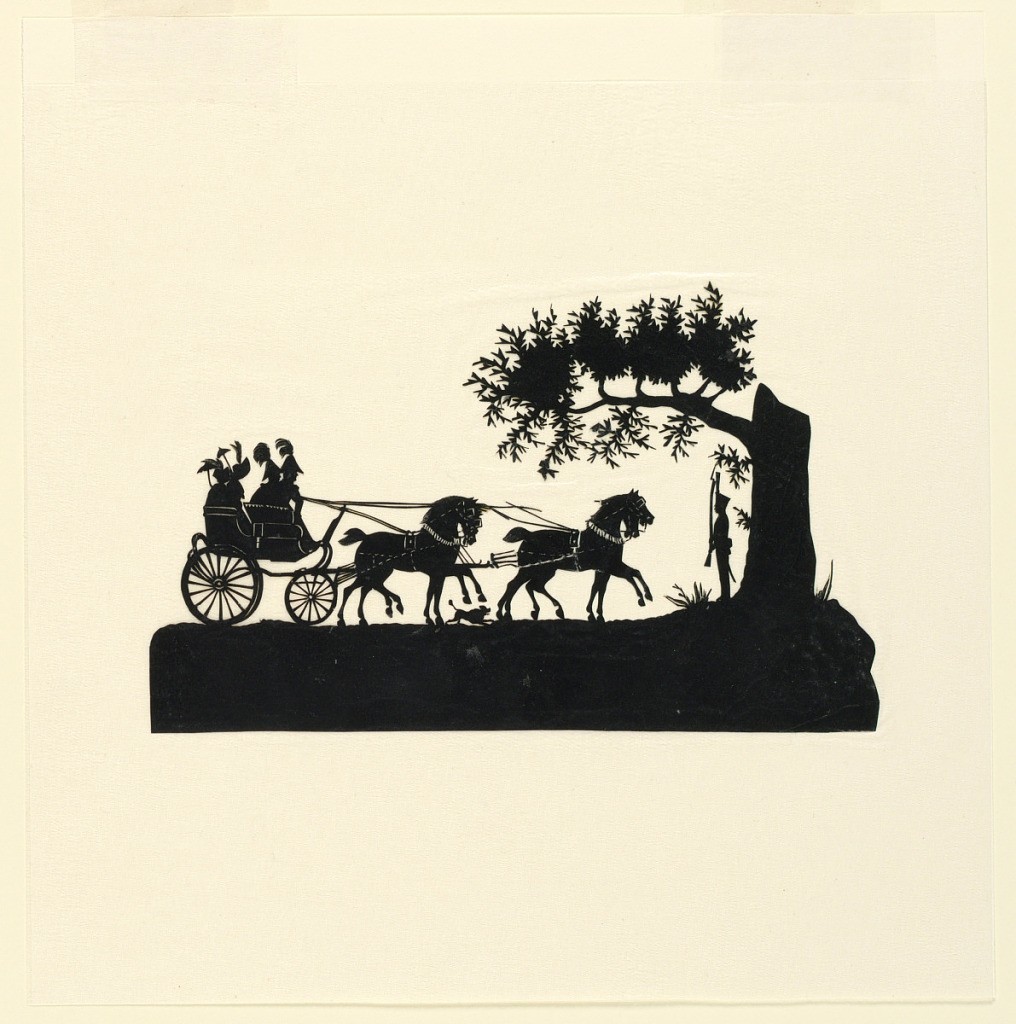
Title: Carriage and Horses in Silhouette
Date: ca. 1840
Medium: Scissor-cut black paper laid down on white paper
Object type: Silhouette
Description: Coaching party of two women and two officers, in couchdrawn by four horses; portion of a tree, with a soldier standing at attention.